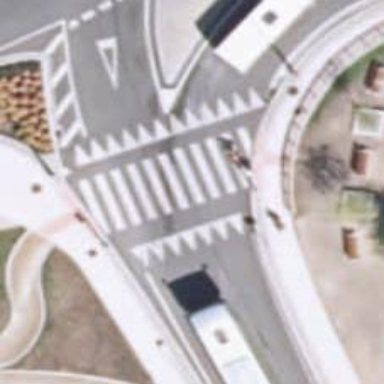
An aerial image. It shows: Marked road crossing with visible markings.